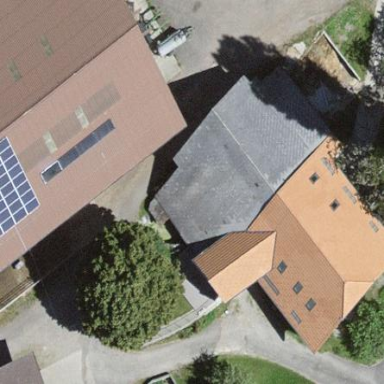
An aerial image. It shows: Farm building.